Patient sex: M
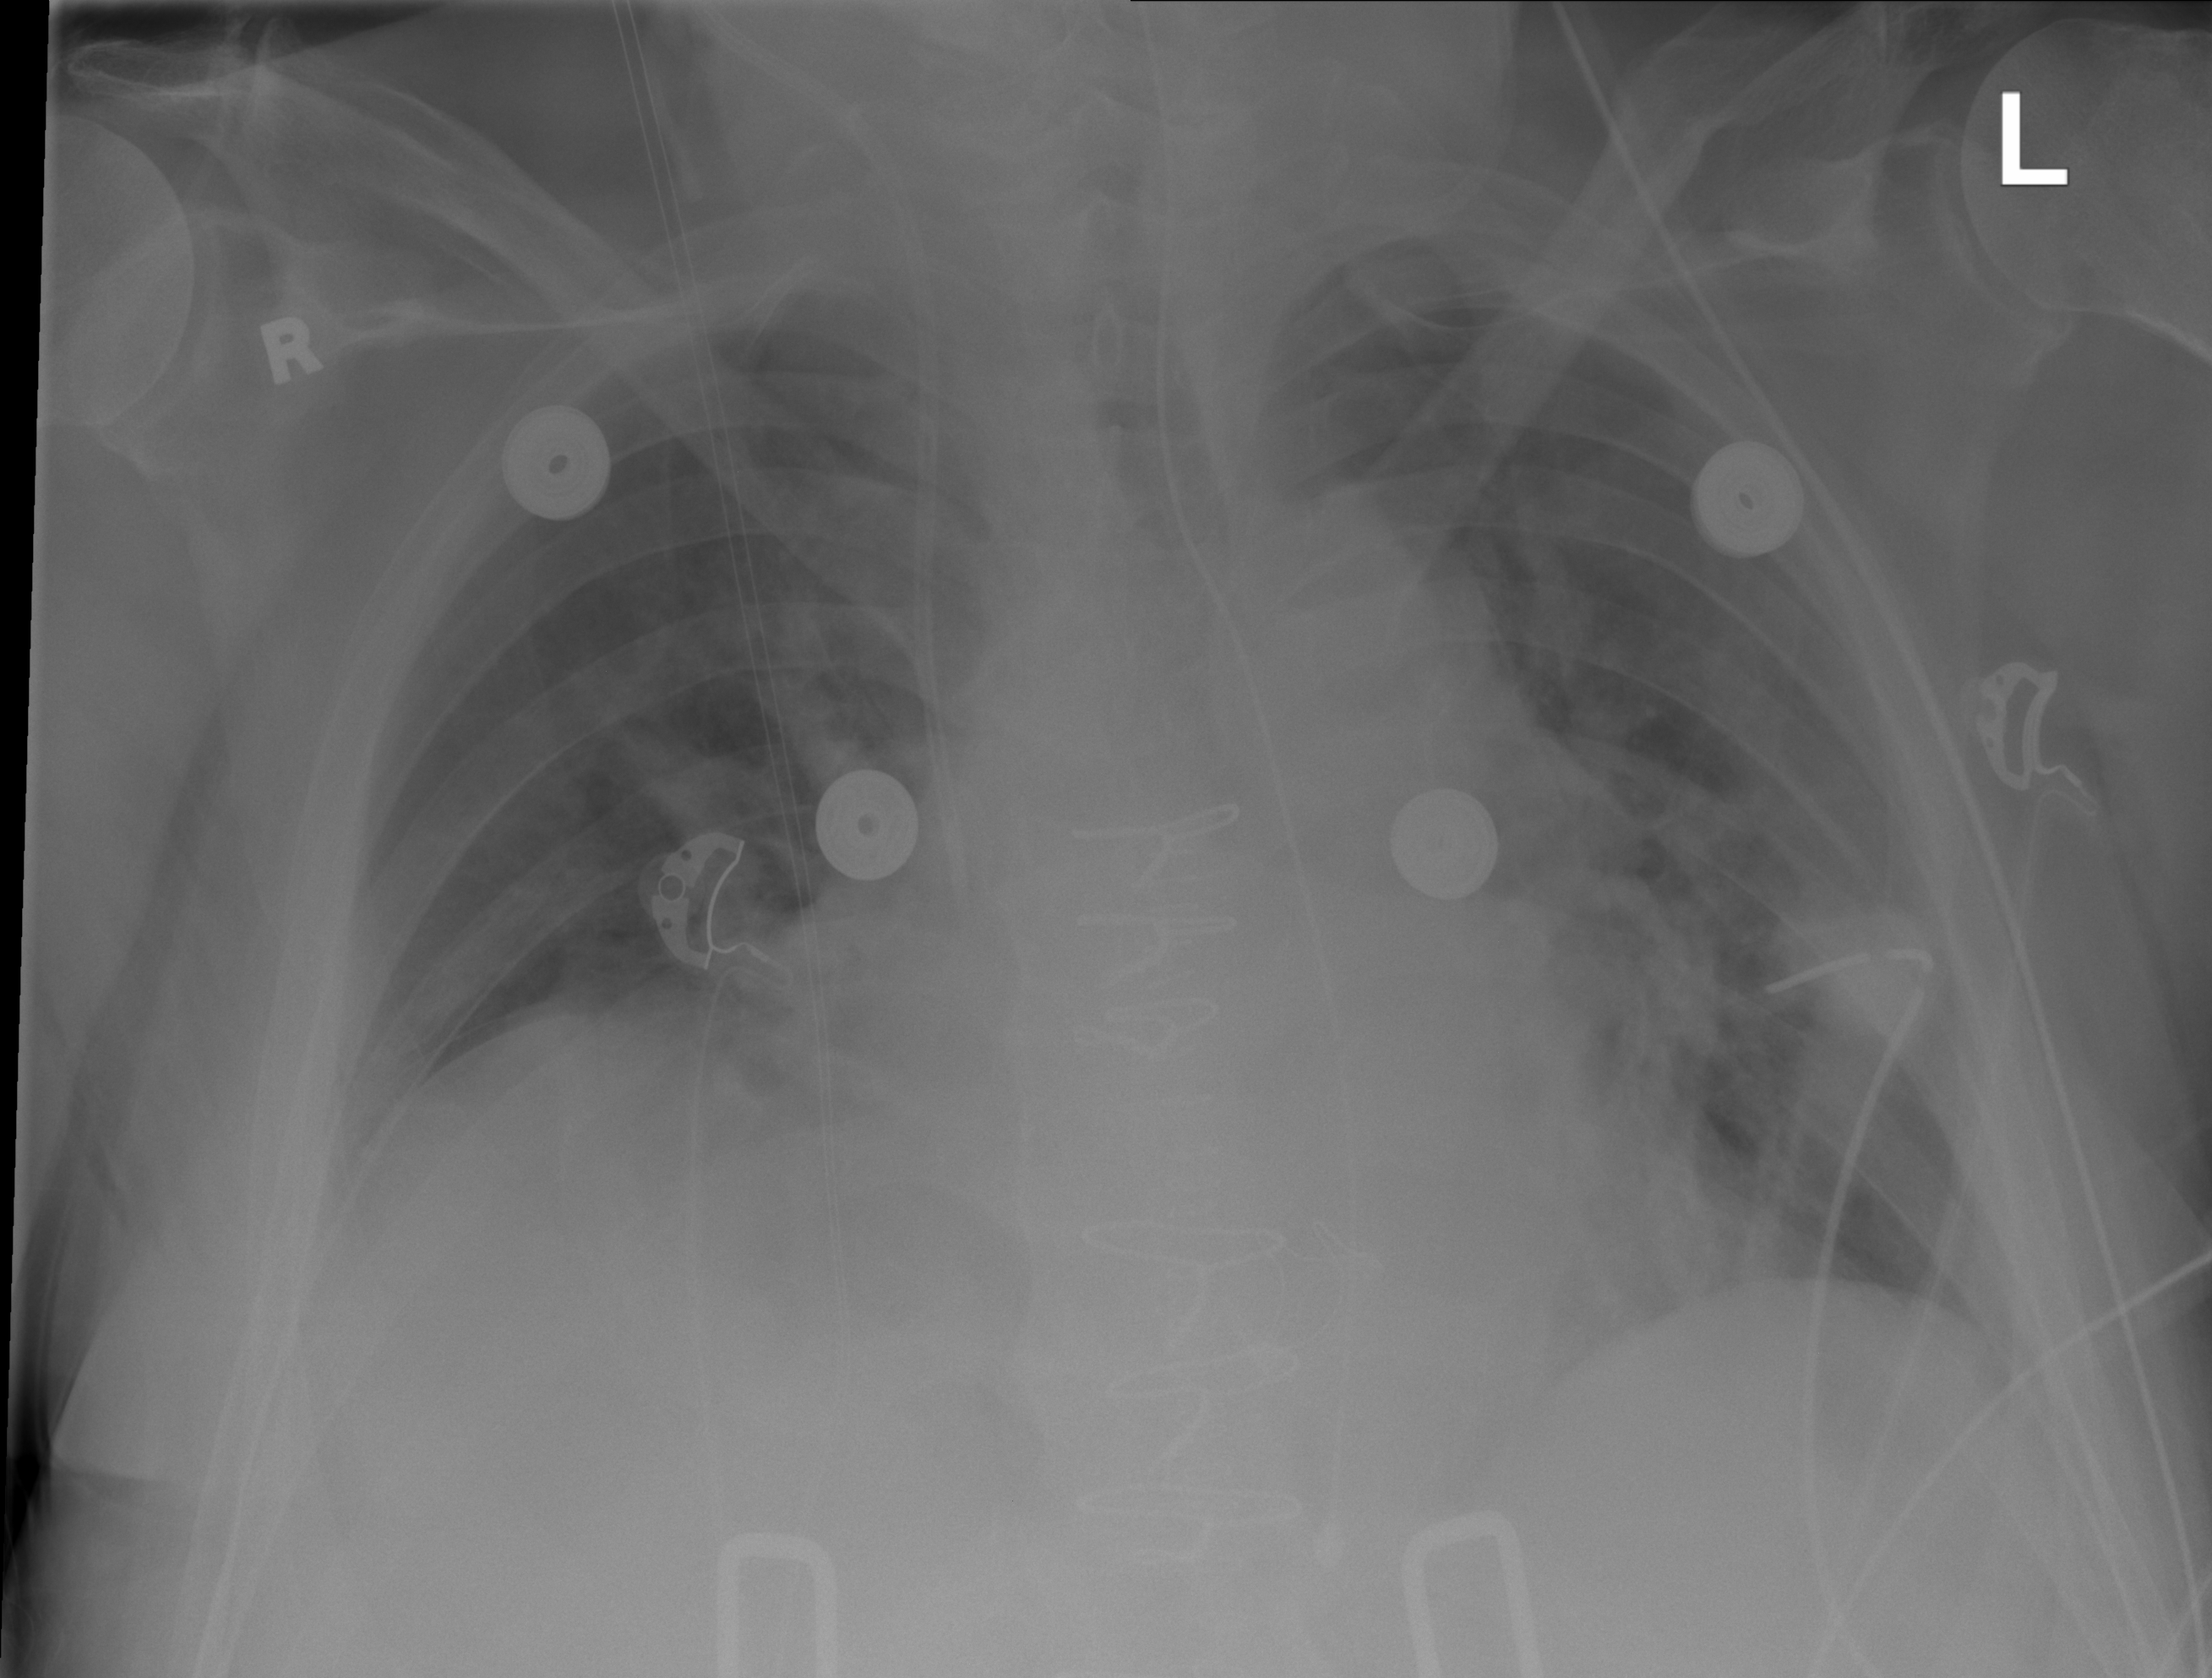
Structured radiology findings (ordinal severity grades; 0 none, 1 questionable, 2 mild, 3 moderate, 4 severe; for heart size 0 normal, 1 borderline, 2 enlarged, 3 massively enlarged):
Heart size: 1
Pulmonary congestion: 2
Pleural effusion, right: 0
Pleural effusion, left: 0
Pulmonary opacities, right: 0
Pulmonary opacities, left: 0
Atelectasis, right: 2
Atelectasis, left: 2